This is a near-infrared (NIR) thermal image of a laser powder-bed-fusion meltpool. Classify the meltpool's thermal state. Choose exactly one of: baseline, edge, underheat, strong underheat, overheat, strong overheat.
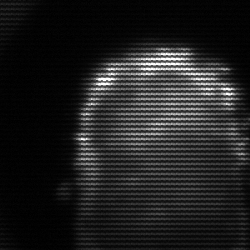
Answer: baseline